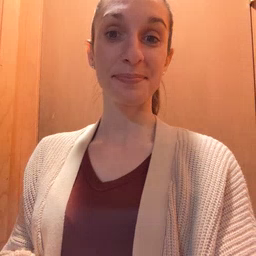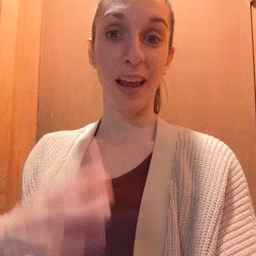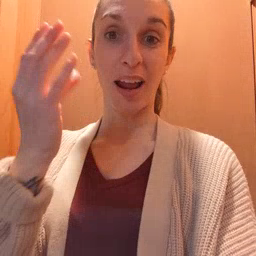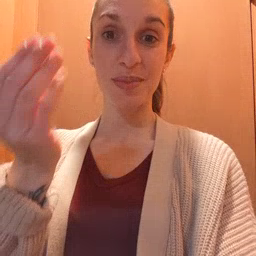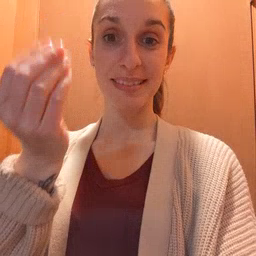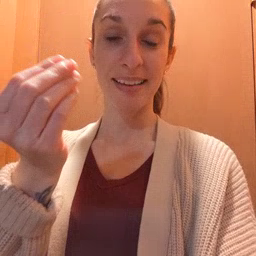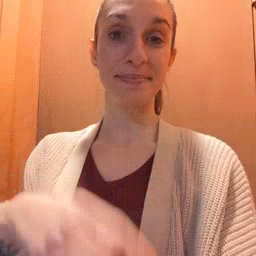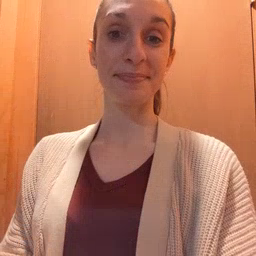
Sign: outside